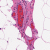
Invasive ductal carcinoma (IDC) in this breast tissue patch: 0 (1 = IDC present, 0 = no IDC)